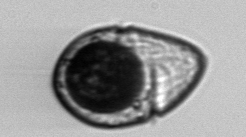
Label: Gyrodinium